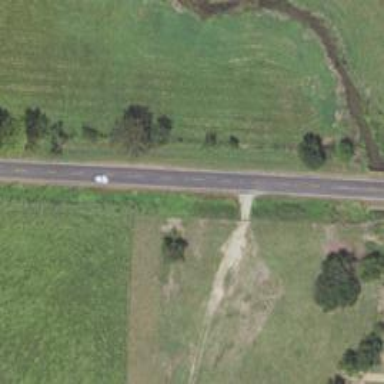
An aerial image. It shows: Secondary road.